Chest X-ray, AP view. Patient: 46 years old, sex M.
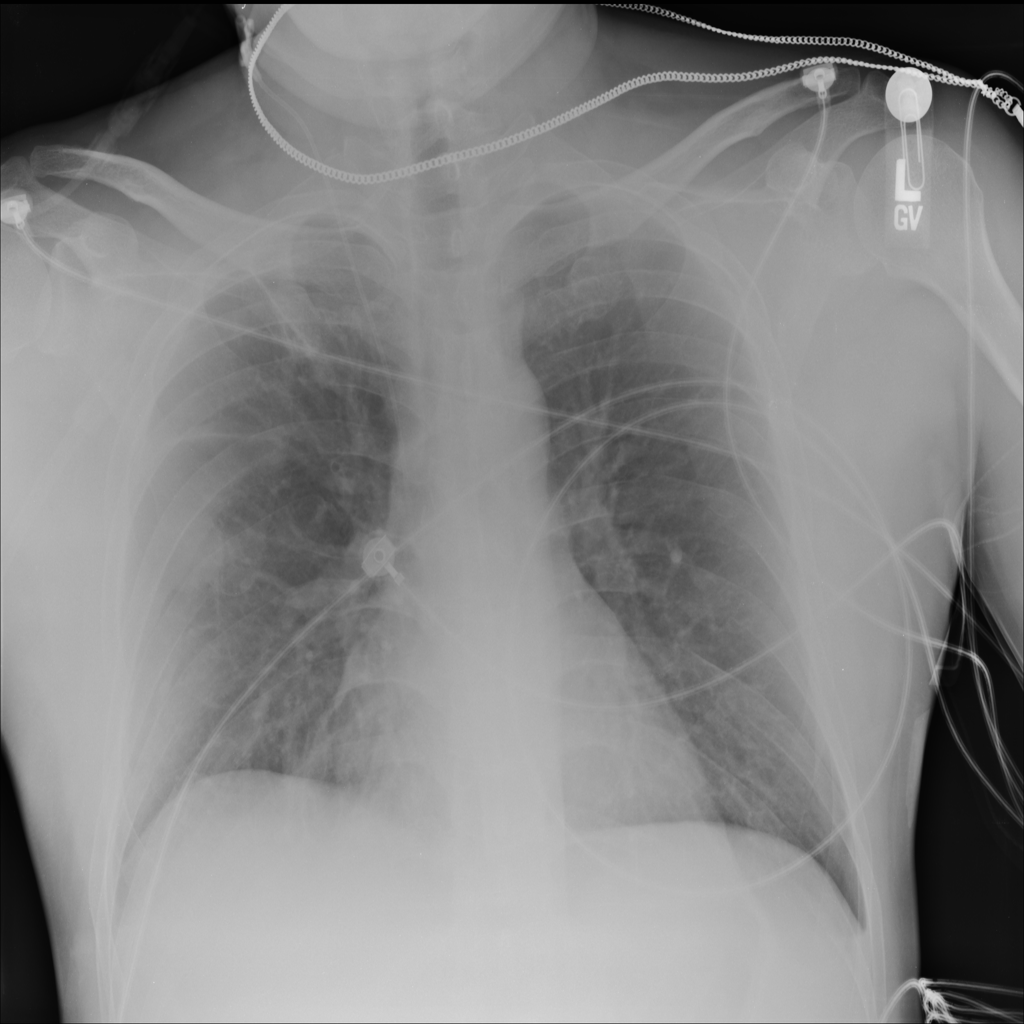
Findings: Nodule